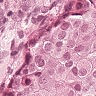
Metastatic tissue present: yes